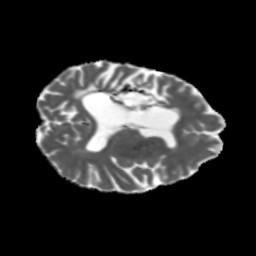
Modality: MD
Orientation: axial
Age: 31
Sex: female
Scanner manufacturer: siemens
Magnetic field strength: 3 T
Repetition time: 5.47 s
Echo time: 0.0854 s